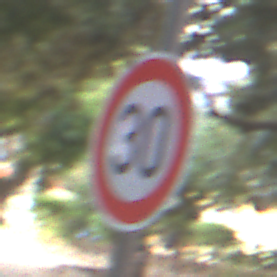
Verkehrszeichen: Geschwindigkeit30
Umgebung: Outdoor, Suburban
Tageszeit: MorningAfternoon
Wetter: PartlyCloudy
Licht: Natural
Jahreszeit: NotSpecified
Kontrast: LowContrast